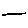
Label: line